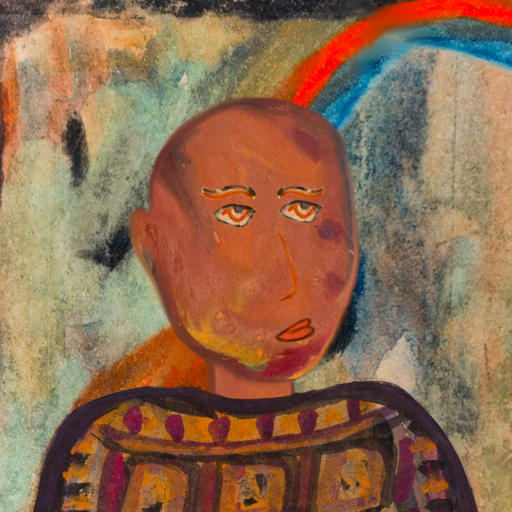
Background: Childish, Head And Neck Side: Mother_And_Son_Son, Face Side: Experience, Bust: Doll, Hair Side: Blank, Head Accessory: Blank, Second Necklace: Blank, Necklace: Blank, Baby: Blank